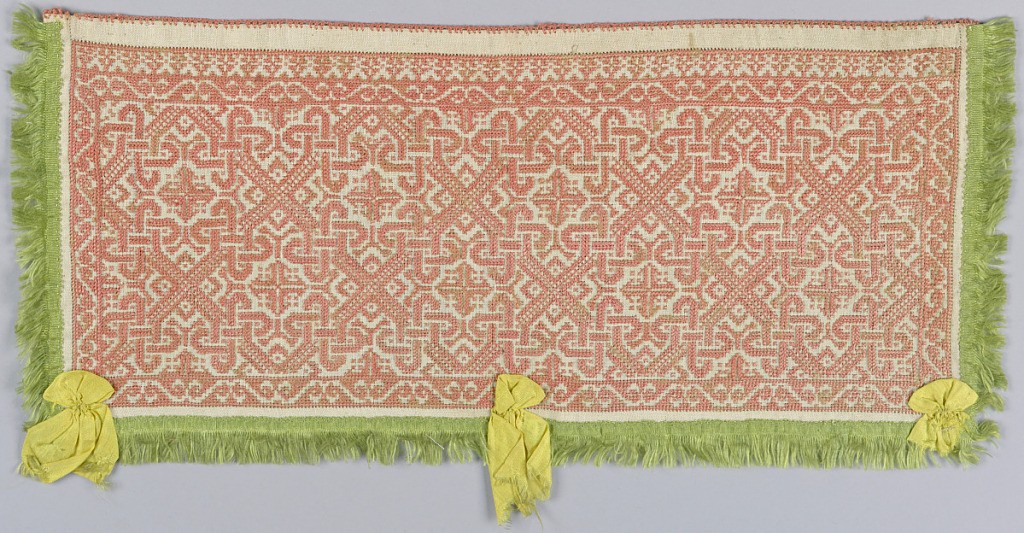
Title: Band
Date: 18th century
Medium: silk on linen Technique: embroidered
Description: Small border with green fringe and yellow ribbons, embroidered with pink silk in an all-over lace pattern.